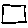
Label: square